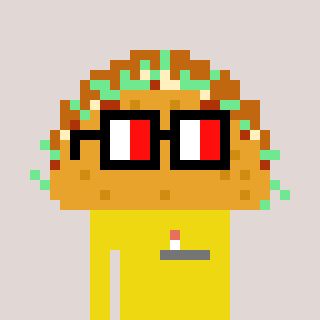
a pixel art character with square glasses with black frames and red eyes, a taco-shaped head and a yellow-colored body on a warm background